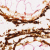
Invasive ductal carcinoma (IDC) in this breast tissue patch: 0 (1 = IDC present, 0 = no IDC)